Question:
Look at the image above and try the url at -> <URL> and go to server information tab.
The absurd point I notices is that if I load <URL>
then the map loads fine
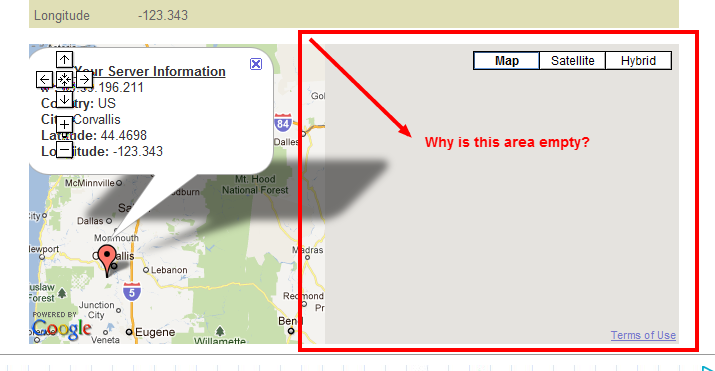
Answer: You need to call 'checkResize()' API function after you changing the tab.
First of all move declaration of 'map' variable upper, for example:
'''
var map;
$(document).ready(function() {
//... your code
'''
And then after tab is clicked call 'map.checkResize()' function.